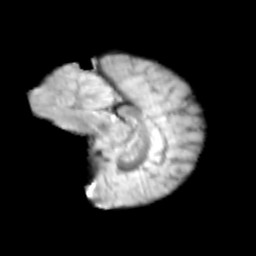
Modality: T2w
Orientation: sagittal
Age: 10
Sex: male
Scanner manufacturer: siemens
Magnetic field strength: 3 T
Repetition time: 3.8 s
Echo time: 0.07 s